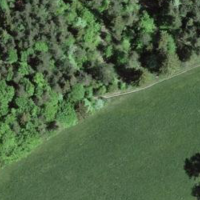
EUNIS habitat code: 43
Species observed at this site:
Cephalanthera damasonium
Cephalanthera longifolia